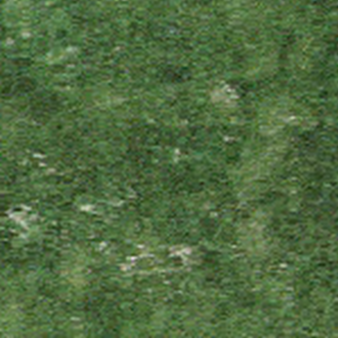
Label: other